Interaction volume radius: 10 \u00c5
Interaction volume height: 10 \u00c5
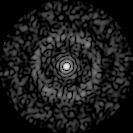
Disorder parameter: 0.8276